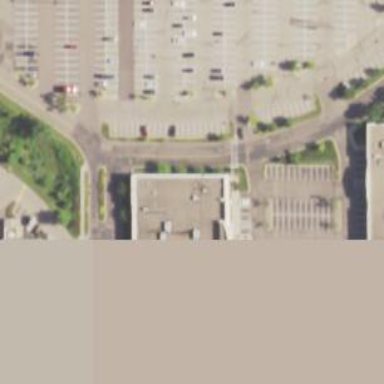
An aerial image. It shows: Retail building.